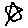
Label: star